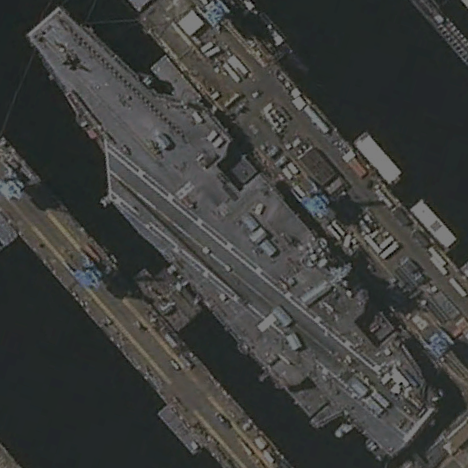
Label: aircraft_carrier